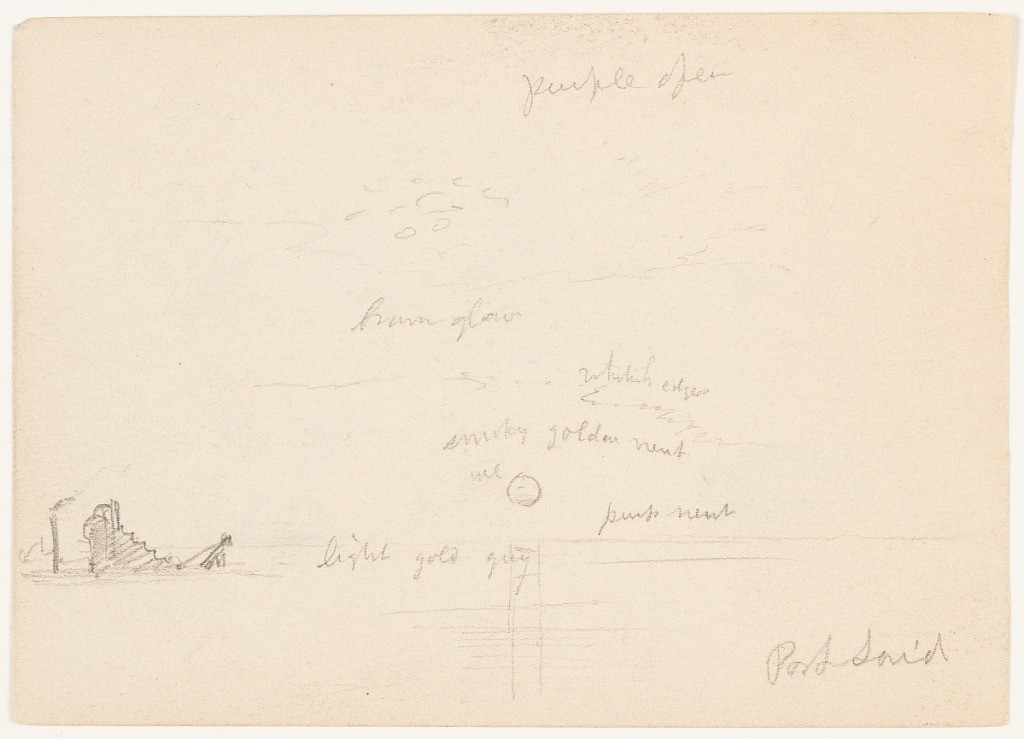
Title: Sunset over the Sea, Port Said, Egypt
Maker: Frederic Edwin Church, American, 1826–1900
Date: January 6-10, 1868
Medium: Graphite on white wove paper
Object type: Drawing
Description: Seascape sketch showing a view of the sunset over the Mediterranean Sea near Port Said, Egypt. Water extends from foreground to a low horizon and reflects the light of the setting sun. At center, the sun approaches the horizon. Hazy clouds float overhead while a steamboat is visible at left.

Verso: Mixed sketches at sea near Alexandria, Egypt, showing four views of sailboats in the composition's upper register, with two sketches of buoys in the lower register. Both buoys are shaped like barrels--one positioned vertically and partially submerged, at left, and the other horizontally oriented with two flags on top.